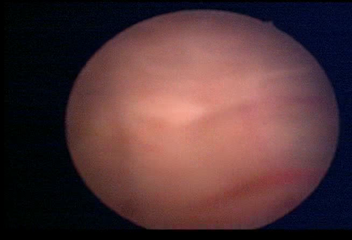
Modality: WLC
Class: Normal mucosa
Bladder cancer association: No